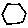
Label: hexagon